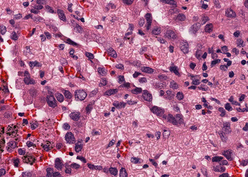
Tumor epithelial tissue: yes
Tumor-associated stroma tissue: yes
Normal tissue: no